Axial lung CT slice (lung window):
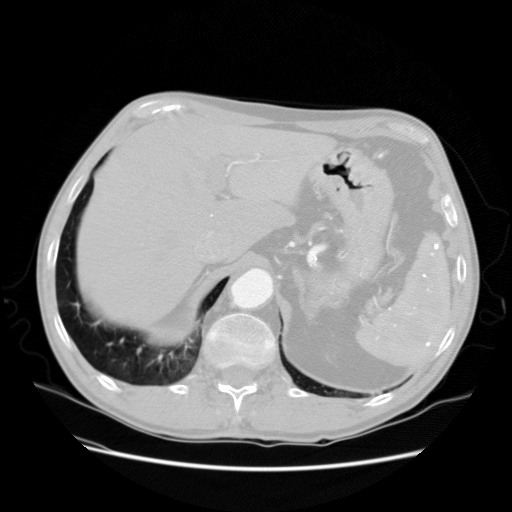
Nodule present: no